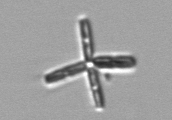
Label: Thalassionema